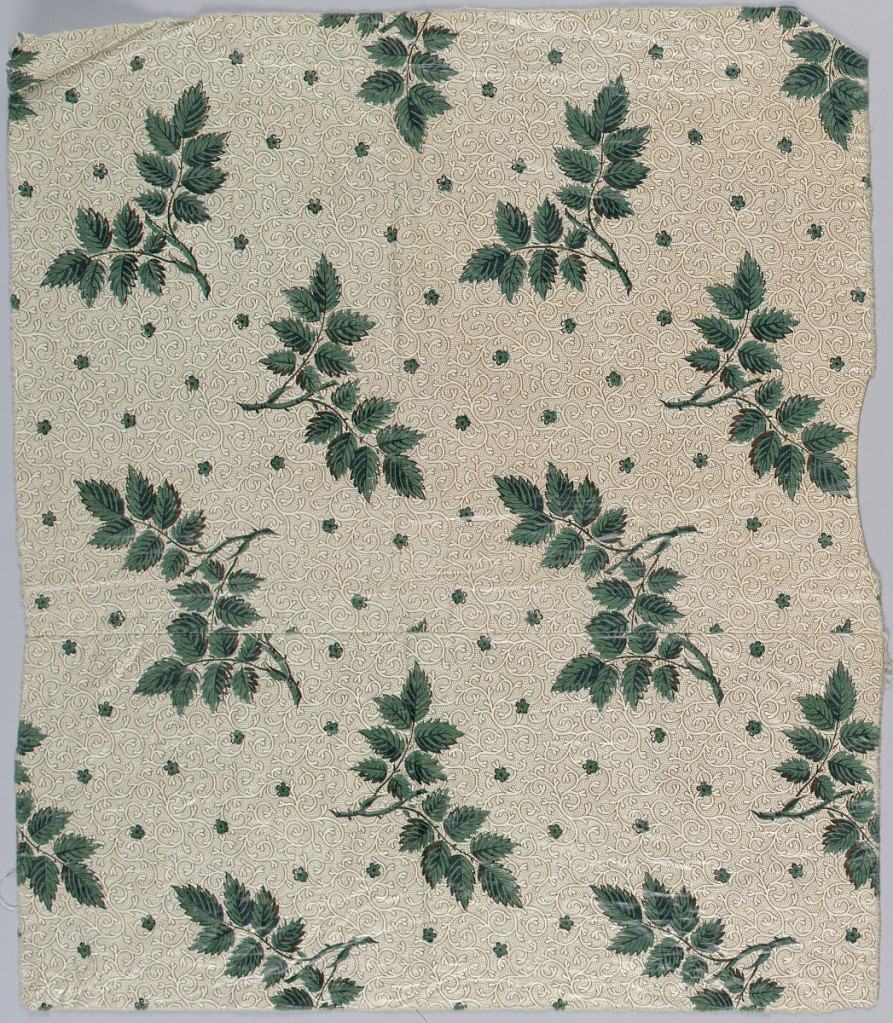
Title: Textile
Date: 1850–1900
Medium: cotton Technique: printed by engraved roller and block on plain weave, glazed
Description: Length of fabric with a cream-colored background printed in small allover pattern of leafy sprigs and stylized scrolling forms on a brown stippled ground. Overprinted, probably by block in detached pattern of leaf sprays in strong green. The green is chemical or "direct" green.